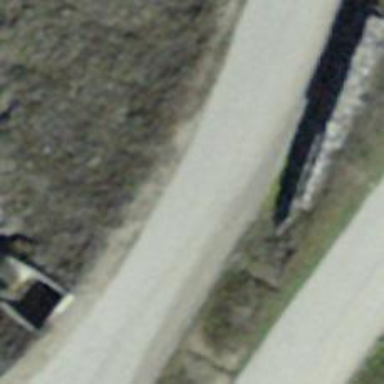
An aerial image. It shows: Paved service road with grade1 tracktype.